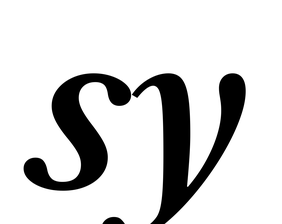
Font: LibreCaslonText-Italic_SemiBold_Italic